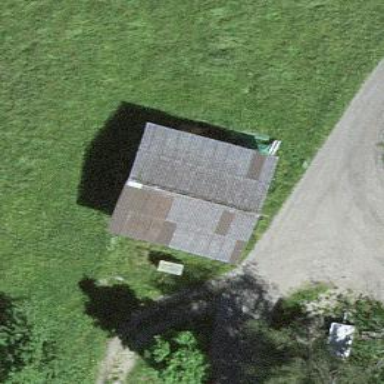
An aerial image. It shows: Shed building.